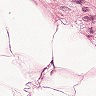
Metastatic tissue present: no